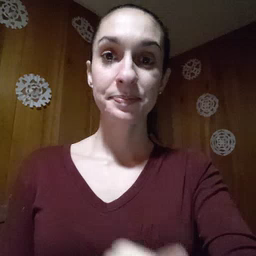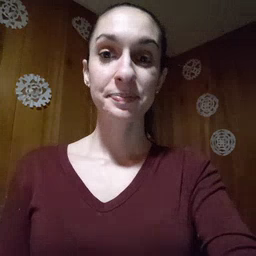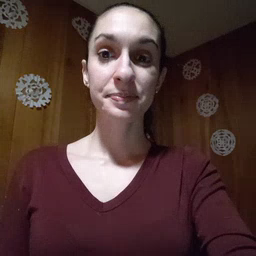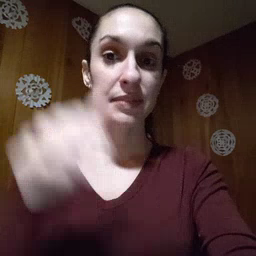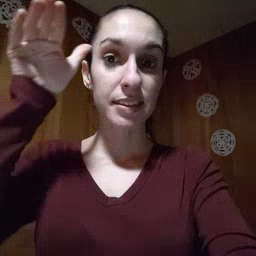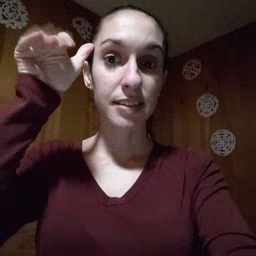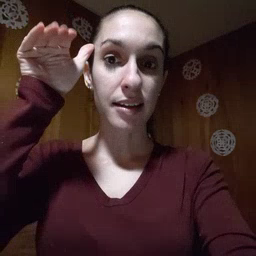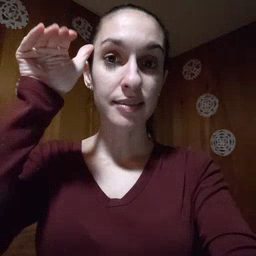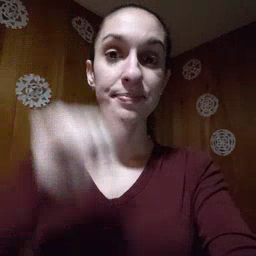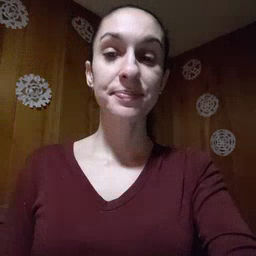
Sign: donkey